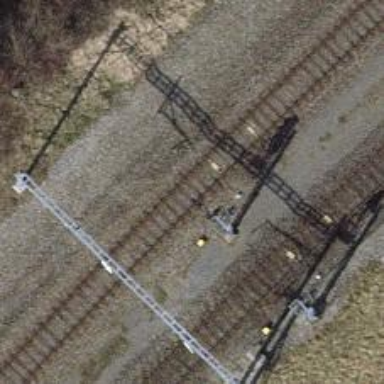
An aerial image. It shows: Railway signal.